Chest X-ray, PA view. Patient: 34 years old, sex M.
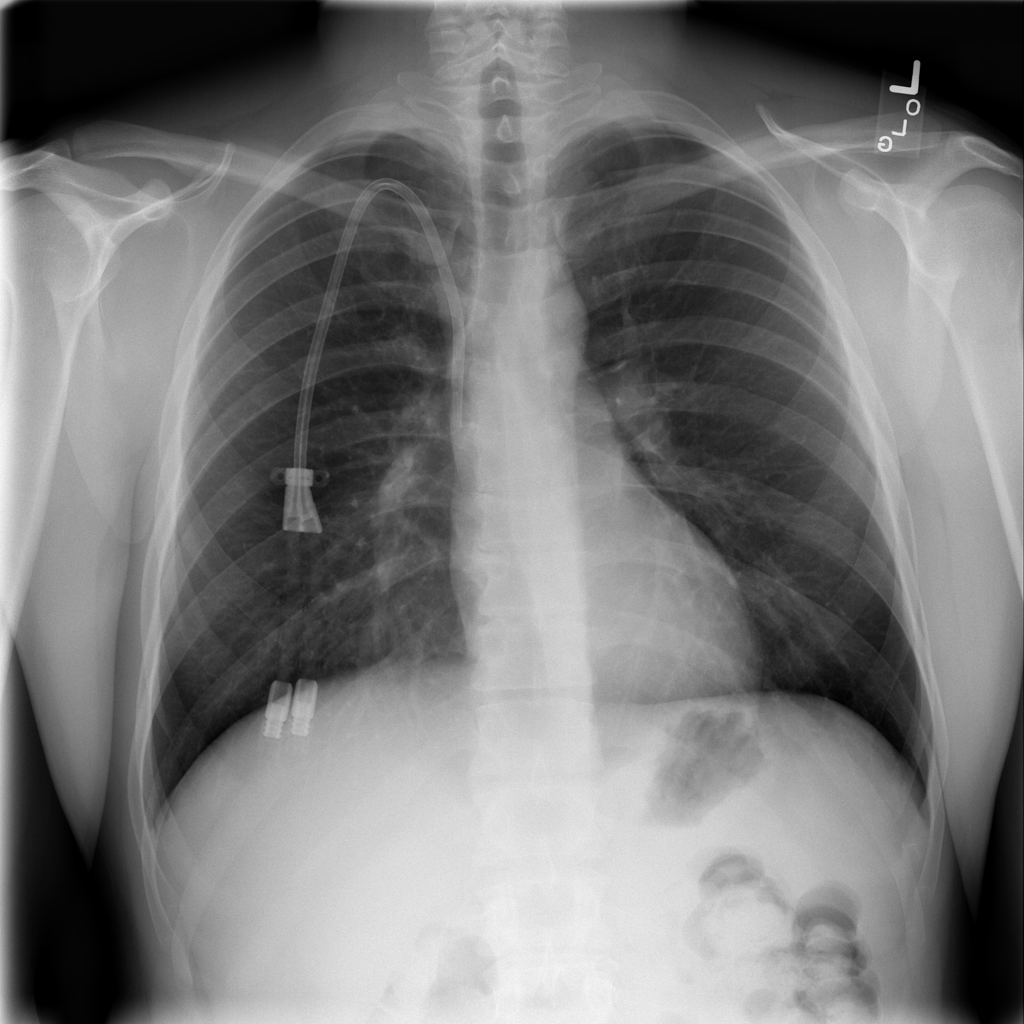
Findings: No Finding